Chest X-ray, PA view. Patient: 28 years old, sex F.
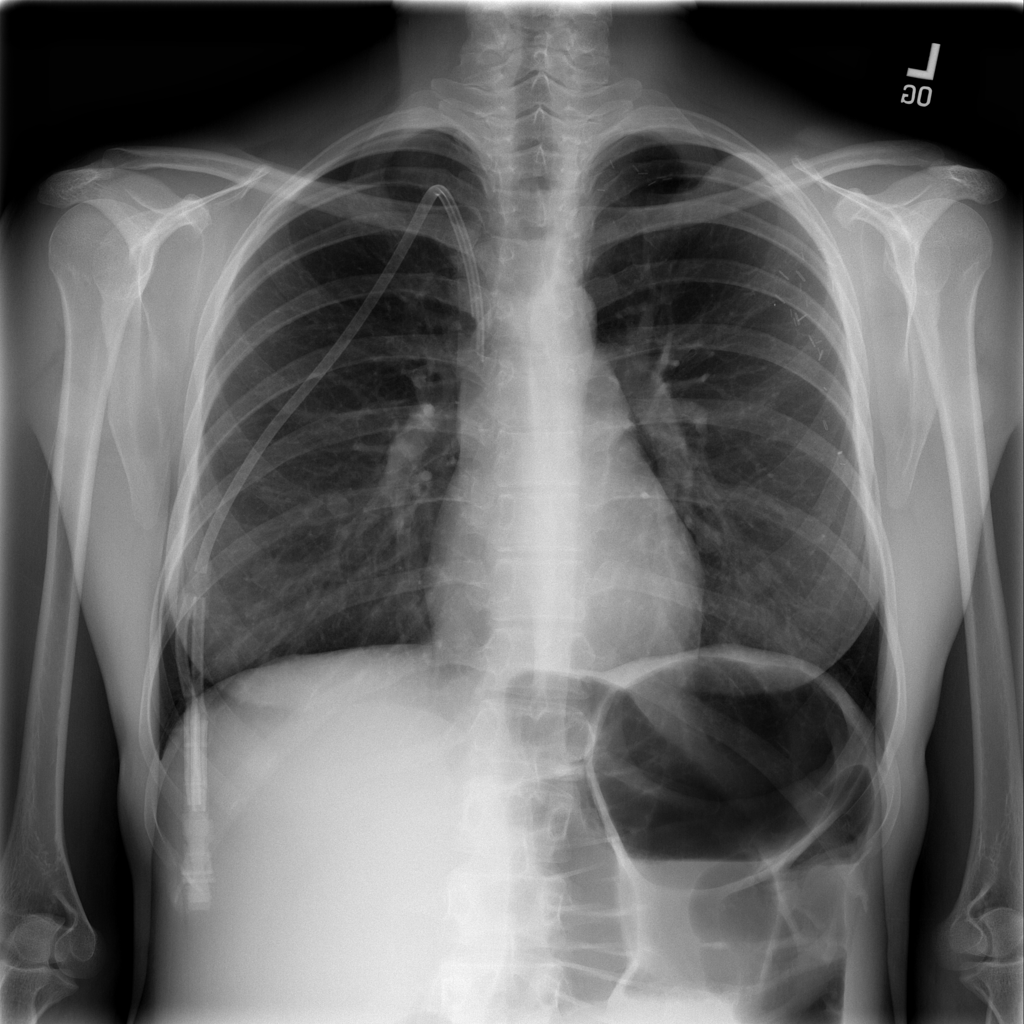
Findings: Infiltration